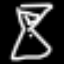
Label: hourglass